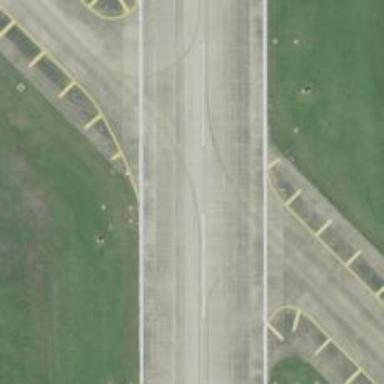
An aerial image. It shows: View of taxiway at the airport.